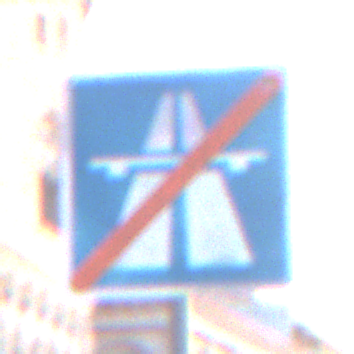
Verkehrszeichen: EndeAutbahn
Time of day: SunriseSunset
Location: Outdoor (Urban)
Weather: Clear
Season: NotSpecified
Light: Natural